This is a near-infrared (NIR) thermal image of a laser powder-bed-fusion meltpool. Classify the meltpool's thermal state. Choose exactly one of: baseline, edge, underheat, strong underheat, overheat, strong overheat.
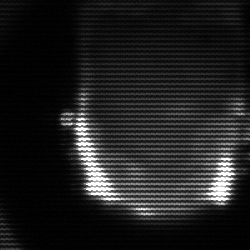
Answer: baseline